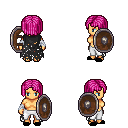
a pixel art fantasy rpg character, female body template, human, tanned skin, black tattered cape, white pants, pink pageboy hairstyle, white cloth bandages, black slippers, shield, four views (front, back, left, right), 2x2 character sprite sheet, small pixel art, hard edges, no anti-aliasing